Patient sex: M
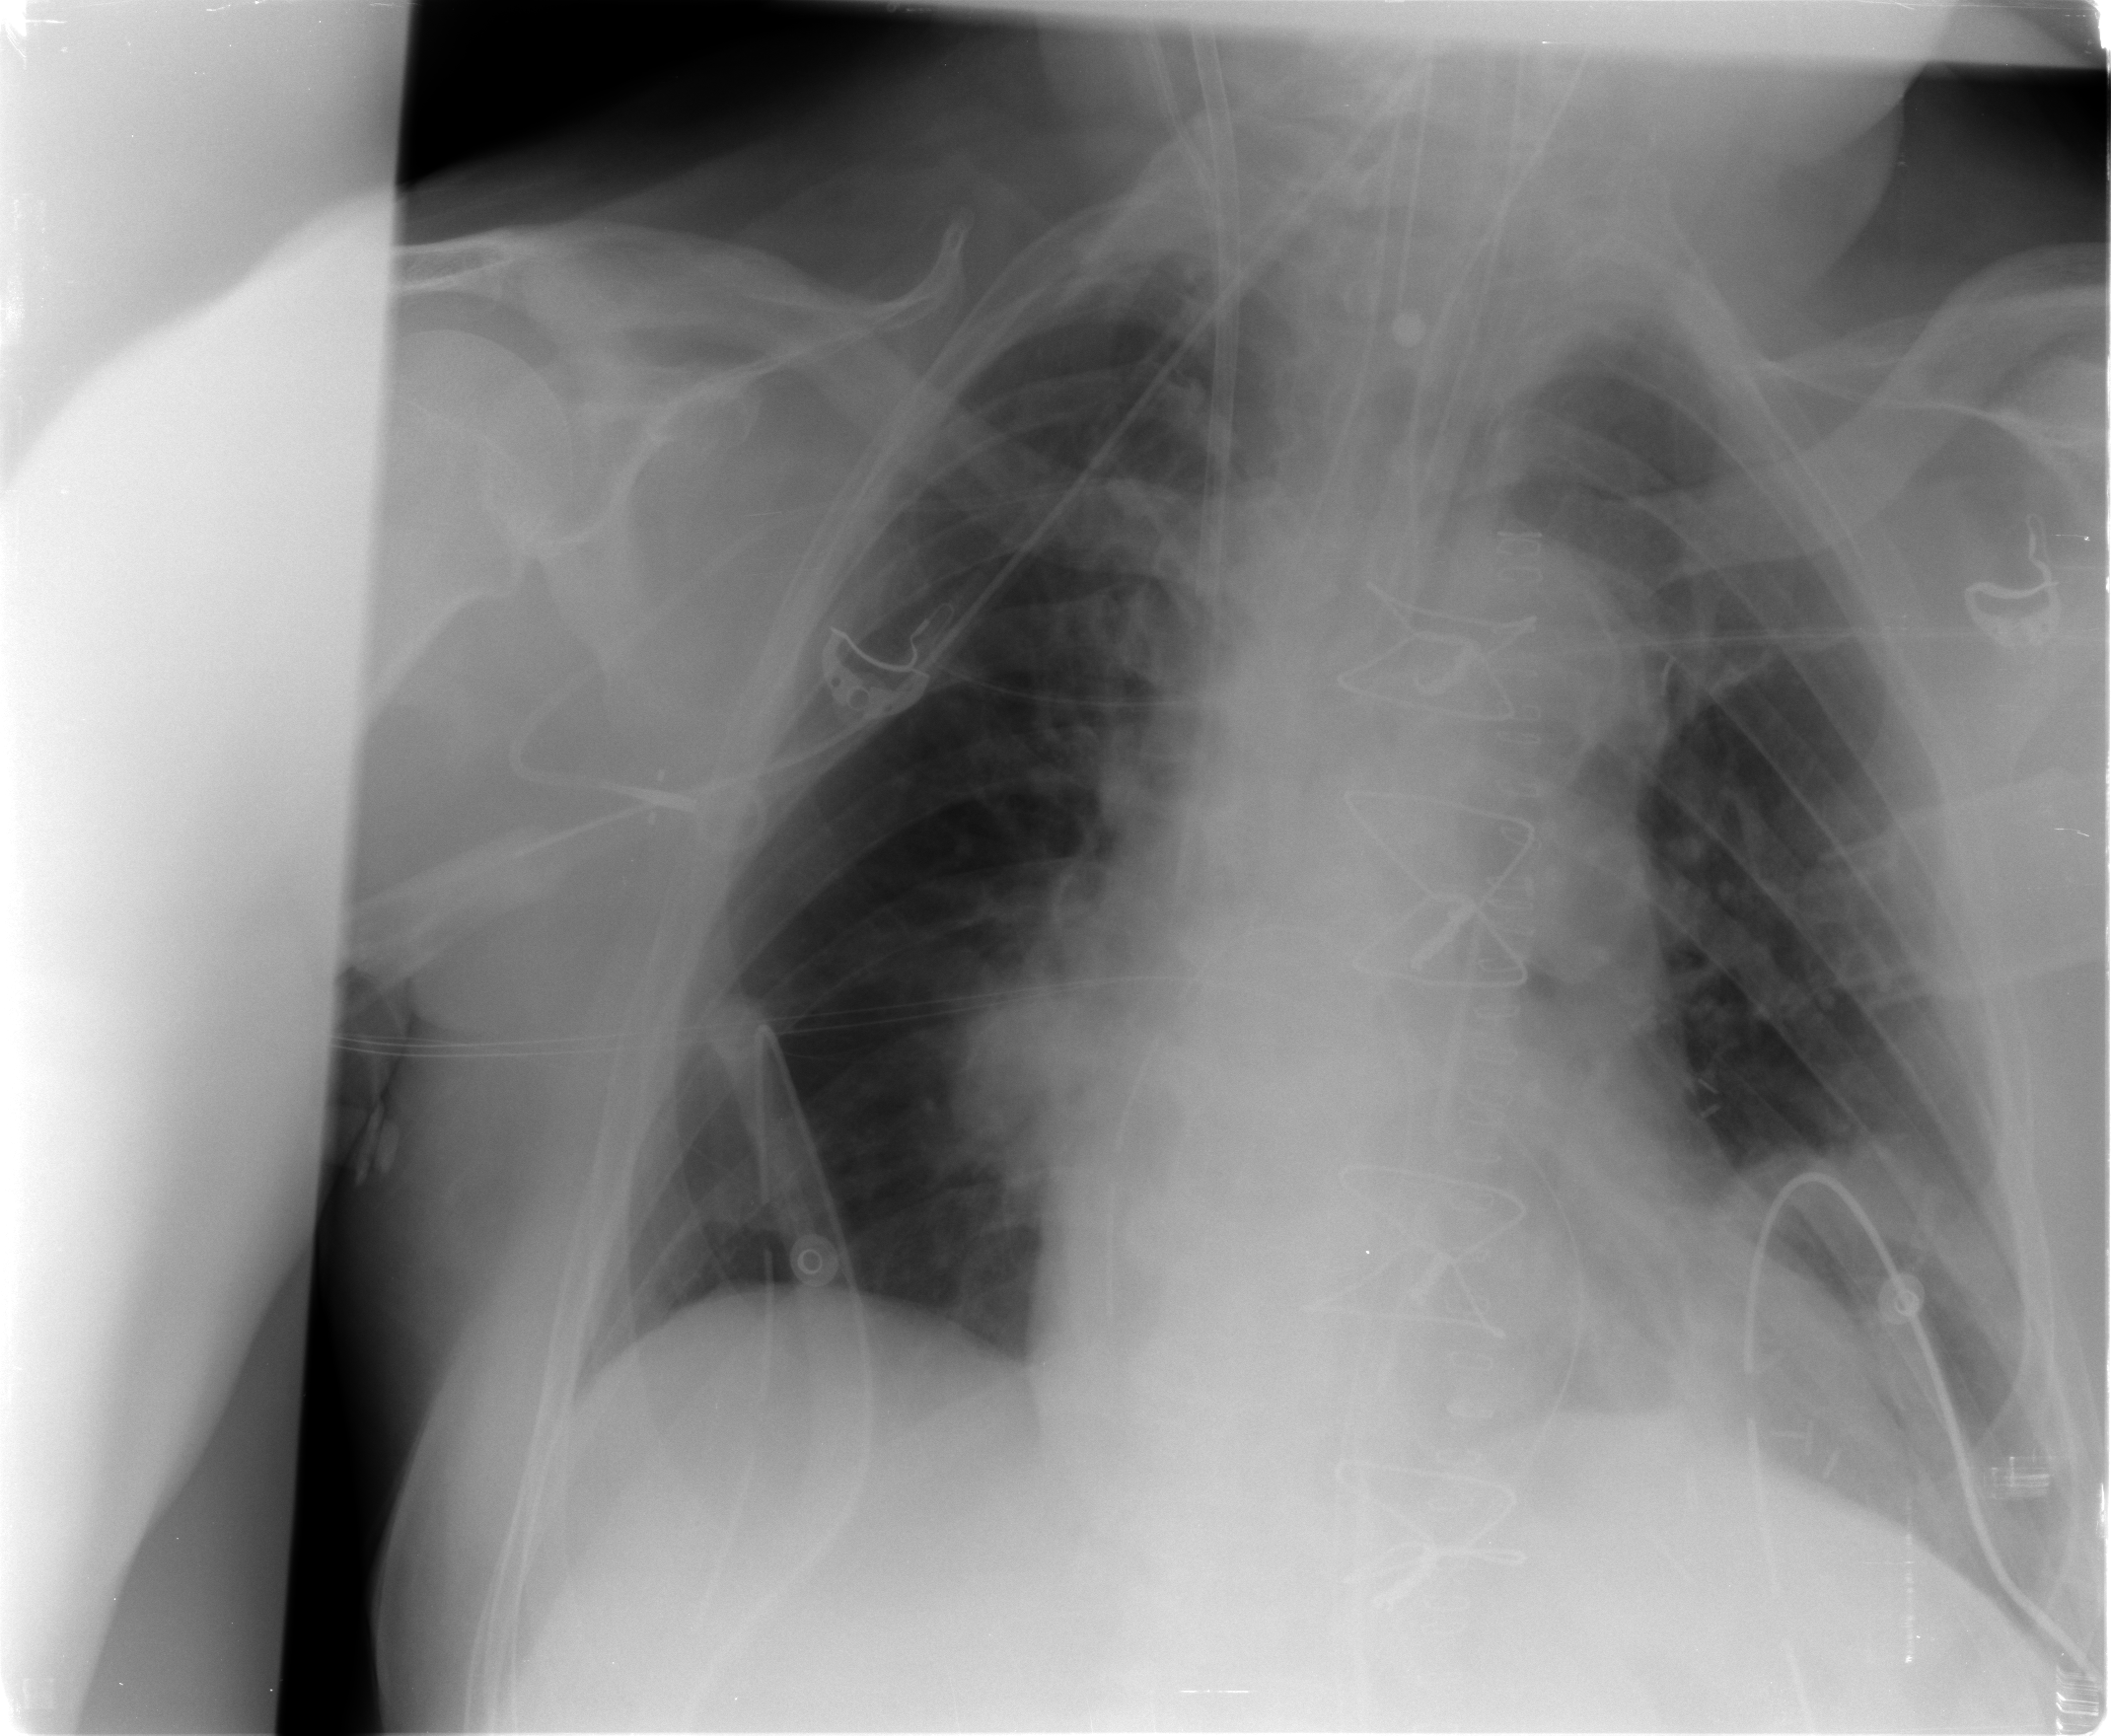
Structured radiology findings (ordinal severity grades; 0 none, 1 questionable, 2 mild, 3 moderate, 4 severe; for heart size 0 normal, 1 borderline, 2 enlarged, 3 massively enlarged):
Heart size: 1
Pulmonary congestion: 1
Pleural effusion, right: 0
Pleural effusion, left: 0
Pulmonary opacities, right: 0
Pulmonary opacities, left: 0
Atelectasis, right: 2
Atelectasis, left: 2